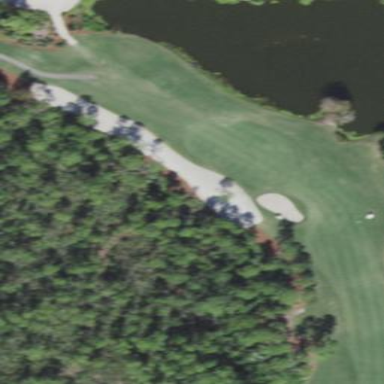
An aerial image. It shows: Golf fairway surrounded by grass.